Question: I am polling for the status of a given REST batch job with this API call
'''
GET https://xxx.egnyte.com/pubapi/v1/audit/jobs/1381774131181 HTTP/1.1
Authorization: Bearer 3ysd8zxxxxxxxxxx
Content-Type: application/json
Host: xxx.egnyte.com
Connection: Keep-Alive
'''
The HTTP response is this:
'''
HTTP/1.1 303 See Other
Date: Mon, 14 Oct 2013 18:12:29 GMT
Server: Mashery Proxy
Set-Cookie: EGNYTE-MARKETING-SESSION-COOKIE=1; path=/; domain=egnyte.com
Set-Cookie: X-Egnyte-Subdomain=xxx; path=/; domain=egnyte.com; expires=Tue, 14-Oct-2014 18:12:29 GMT
X-Mashery-Responder: avl-mashery-master
Location: https://haproxy:7180/public-api/v1/audit/logins/1381774131181
Content-Type: application/json;charset=UTF-8
P3P: CP="NOI DSP COR NID CUR TAIa OUR NOR" policyref="/w3c/p3p.xml"
Set-Cookie: EGNYTE-MARKETING-COOKIE=22.22.186.9.<PHONE>; path=/; expires=Tue, 14-Oct-14 18:12:29 GMT; domain=.egnyte.com
Set-Cookie: JSESSIONID=1333398F4E959E33333F2EA0DB1.avl-app17_6280; Path=/; Secure; HttpOnly
X-Robots-Tag: none
Keep-Alive: timeout=5, max=100
Connection: Keep-Alive
Transfer-Encoding: chunked
16
{"status":"completed"}
0
'''
.NET seems to be confused by this response, and issues the following:

Obviously .NET is not seeing the HTTP 303 above, and is instead reporting a 502 by looking at the Location URL, which isn't available from internet clients.
- What SHOULD the HTTP response to this be? (I'm polling for a status, what should be altered or removed?)- How can I get .NET to play nicely so that I can extract the JSON embedded in the code?
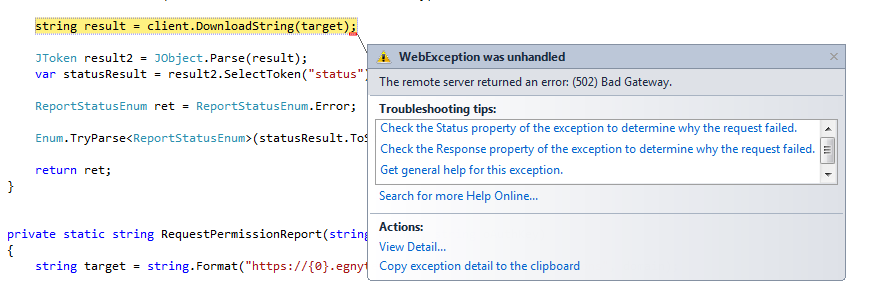
Answer: I can't say what the response be (too little context), but to process the 303 response itself and not follow through to the 'Location' URL you need to lose a level of abstraction: use a <URL> to 'false'.
For example:
'''
var request = (HttpWebRequest)WebRequest.Create(url);
request.AllowAutoRedirect = false;
using (WebResponse response = request.GetResponse())
{
using (StreamReader reader = new StreamReader(response.GetResponseStream()))
{
var json = reader.ReadToEnd();
}
}
'''